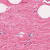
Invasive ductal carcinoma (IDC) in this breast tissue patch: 0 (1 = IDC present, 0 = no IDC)